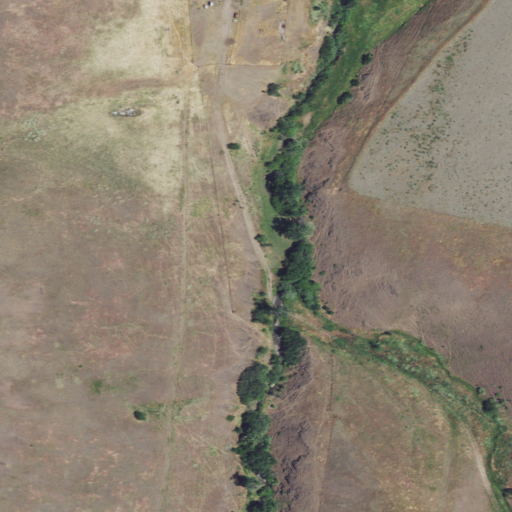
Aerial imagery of valley in Oregon named Hoodlum Canyon containing grassland, shrub, and cultivated crops